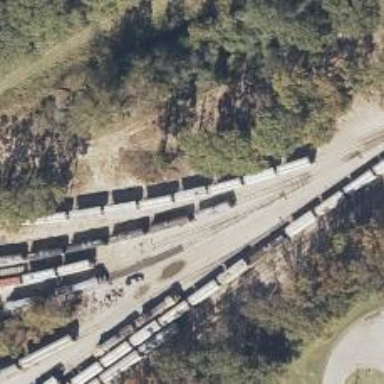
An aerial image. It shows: Railway spur service.